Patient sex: M
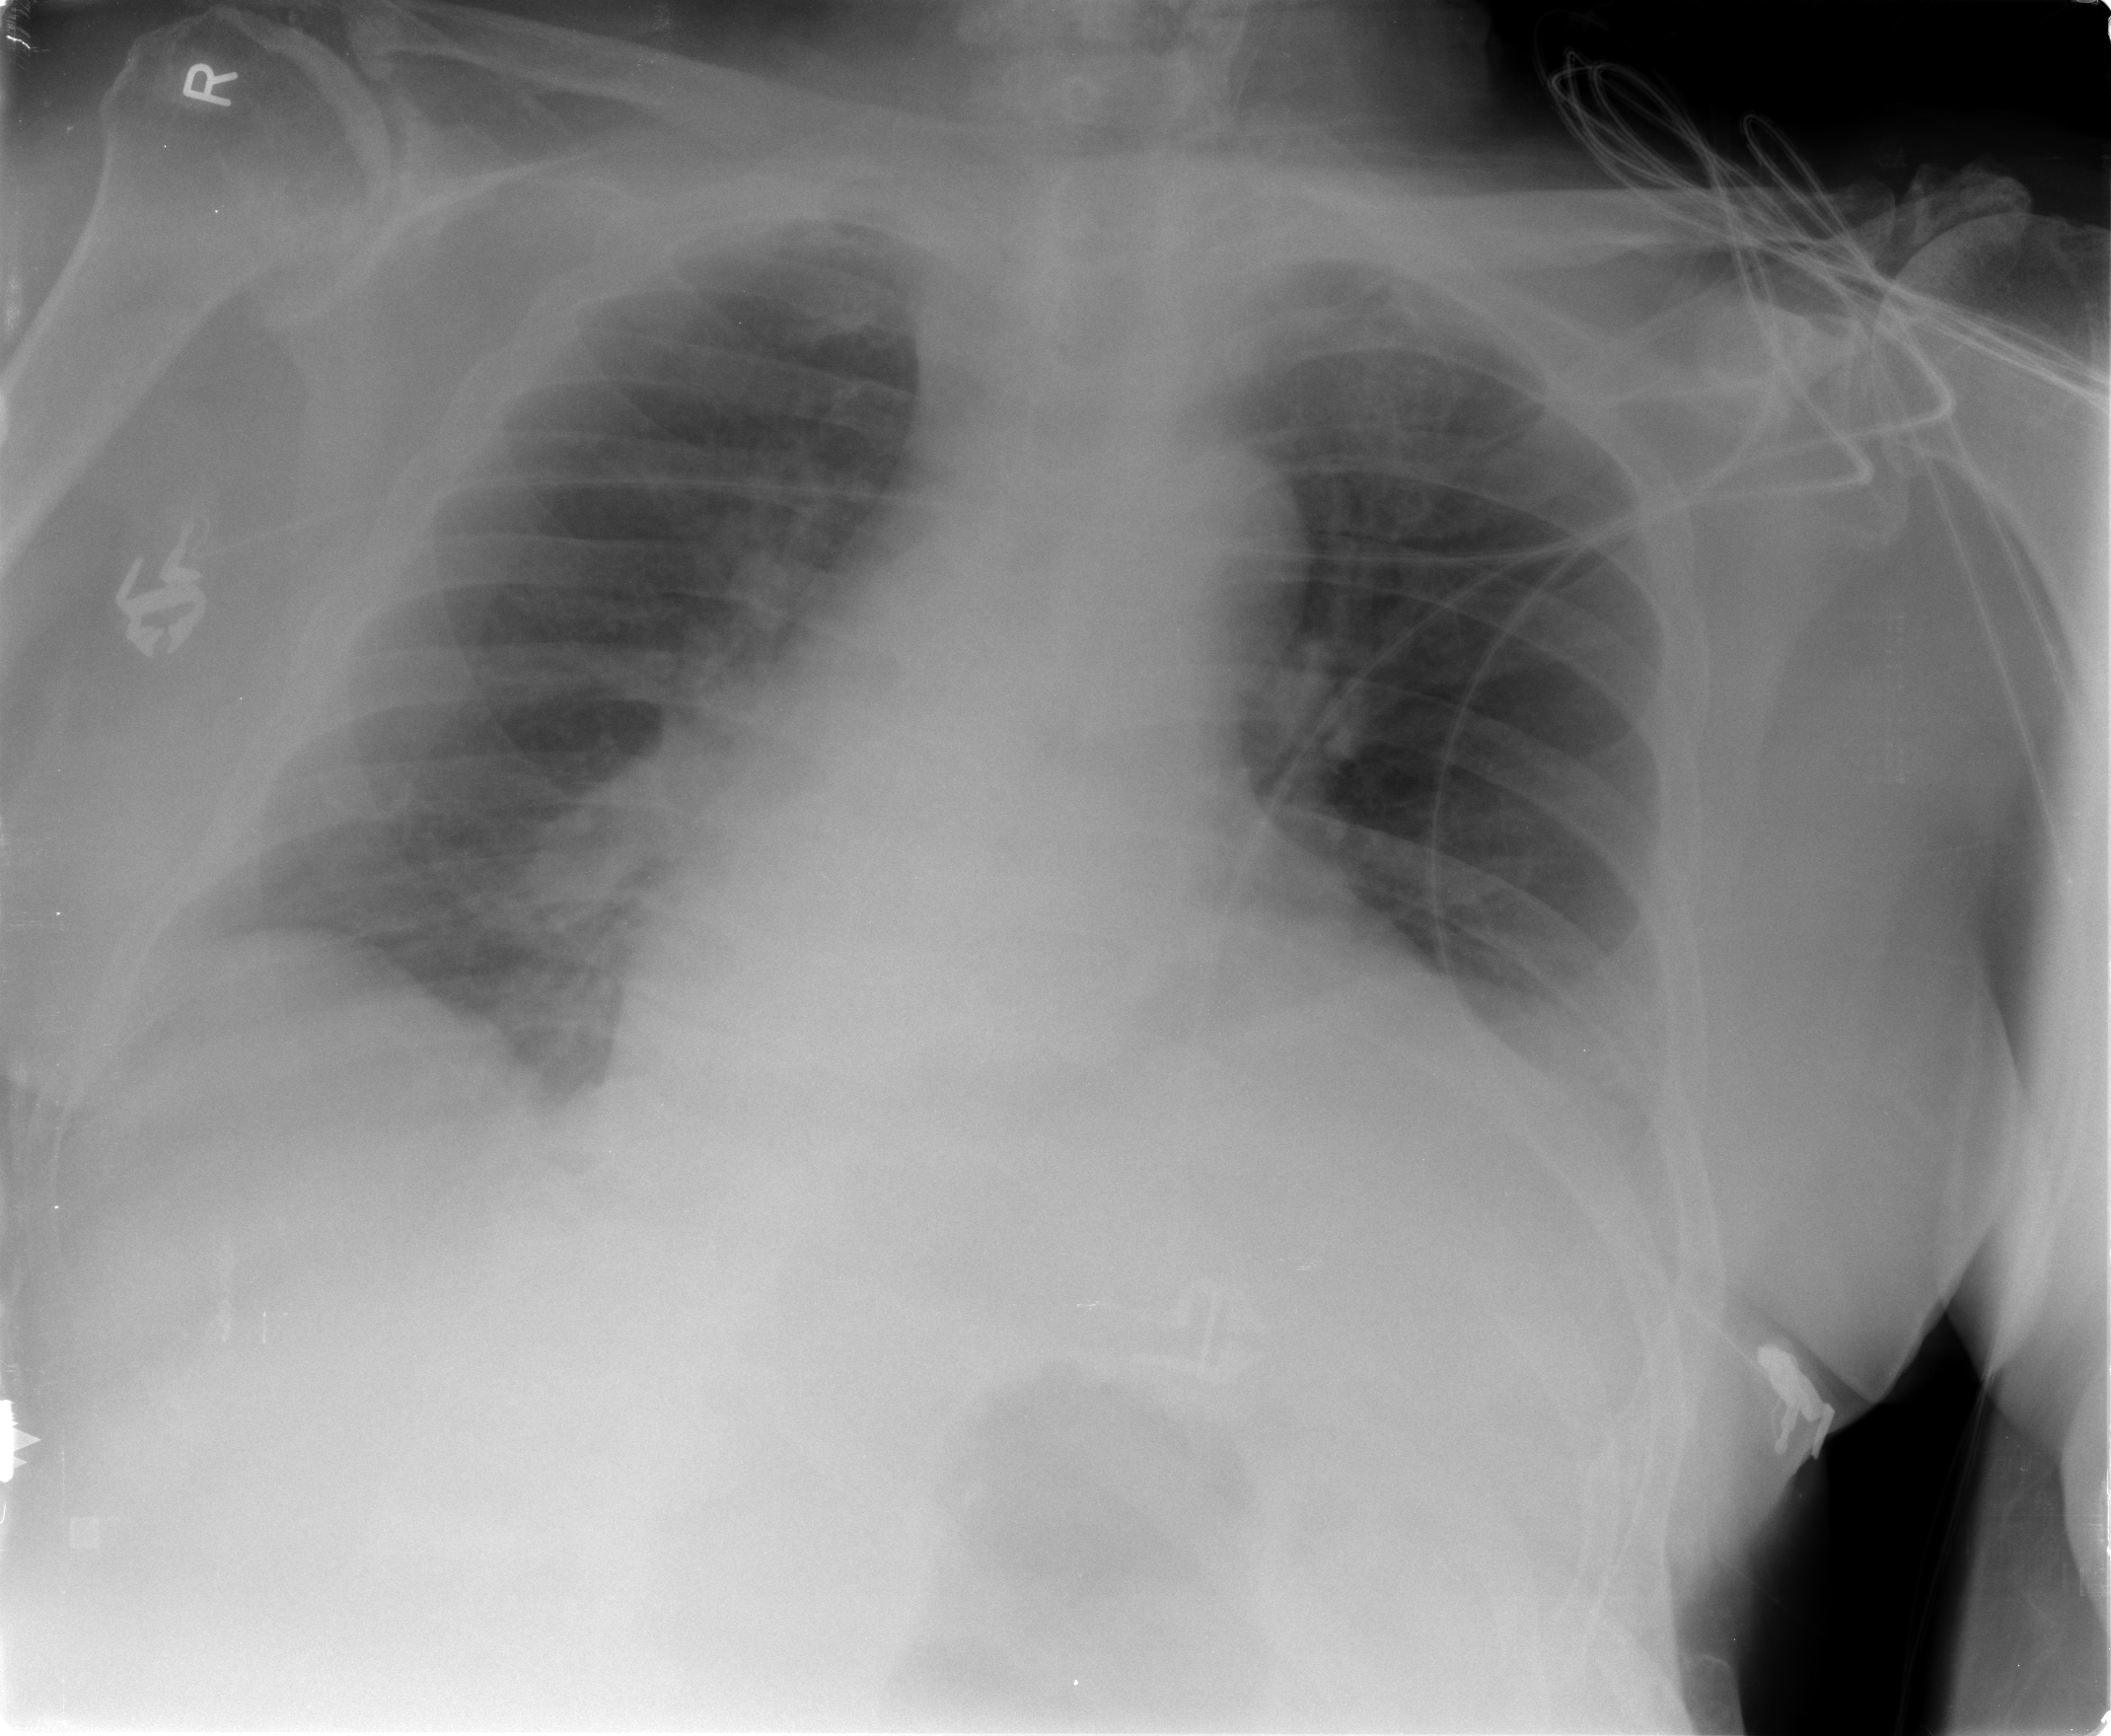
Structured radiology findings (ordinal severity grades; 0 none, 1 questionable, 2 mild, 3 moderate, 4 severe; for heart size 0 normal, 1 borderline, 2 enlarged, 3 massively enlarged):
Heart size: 2
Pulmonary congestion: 1
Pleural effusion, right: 0
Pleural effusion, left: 1
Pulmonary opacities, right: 0
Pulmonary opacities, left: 0
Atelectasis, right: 2
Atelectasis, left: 2